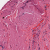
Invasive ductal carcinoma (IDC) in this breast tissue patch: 1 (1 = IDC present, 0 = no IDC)